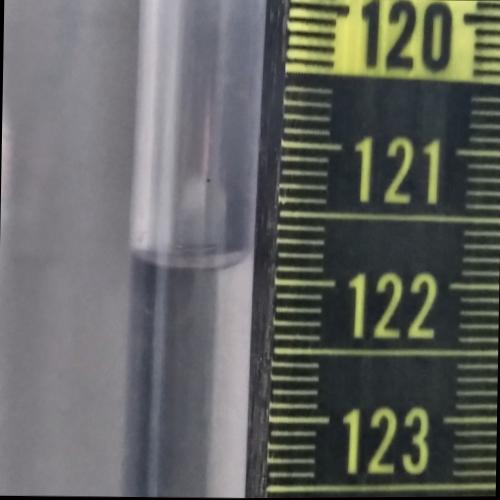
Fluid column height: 121.9 cm